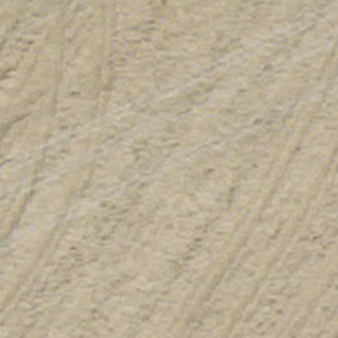
Label: other